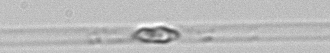
Label: Dactyliosolen_blavyanus